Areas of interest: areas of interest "Car Dealership"
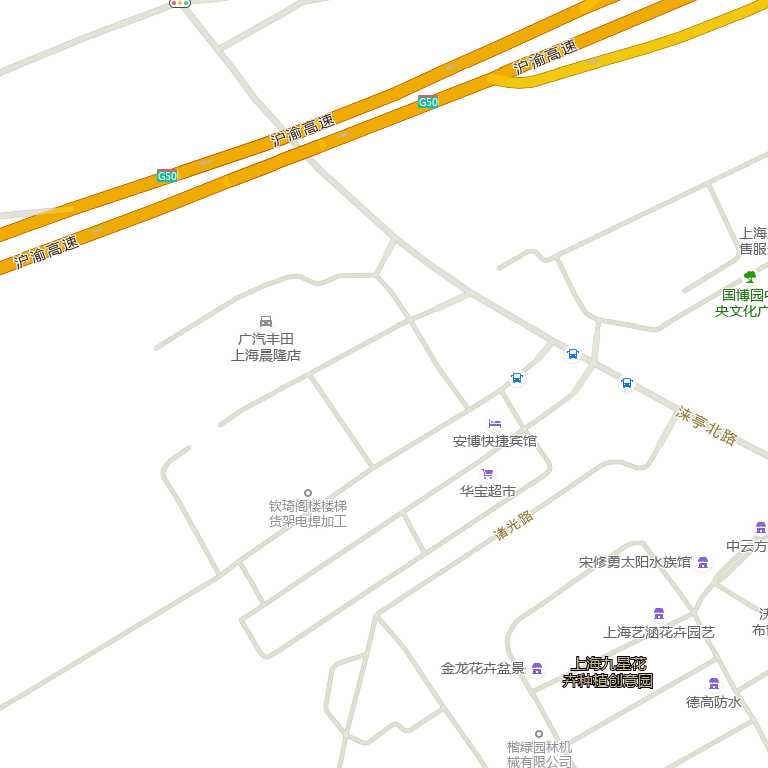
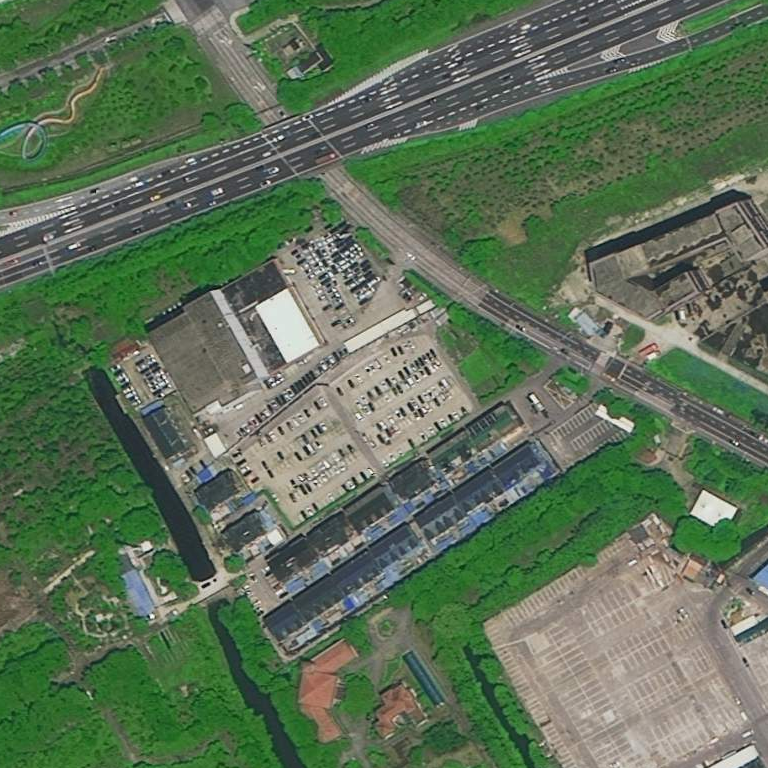